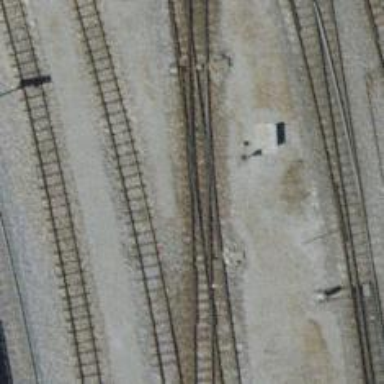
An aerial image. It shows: Railway switch.